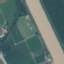
Label: River